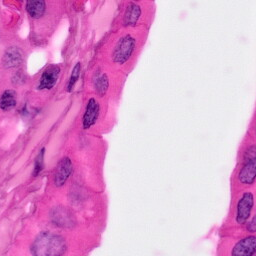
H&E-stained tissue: Pancreatic